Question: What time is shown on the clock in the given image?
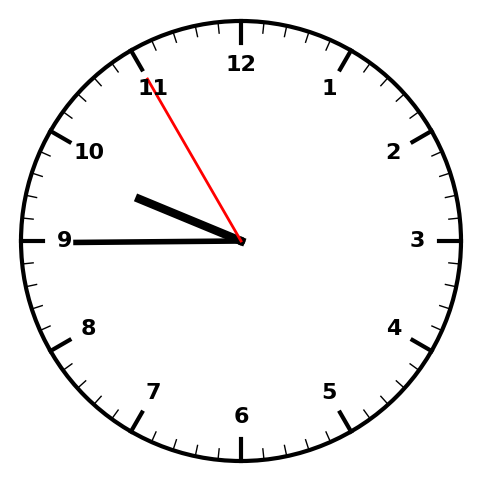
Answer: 09:44:55